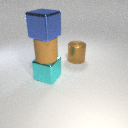
large blue metal cube above large cyan metal cube